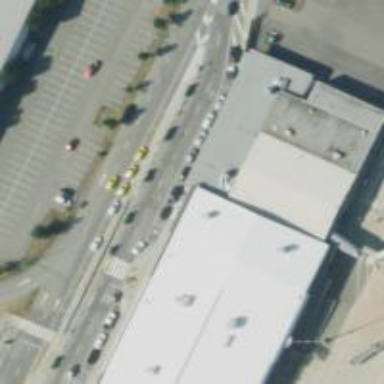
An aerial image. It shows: Car rental service.